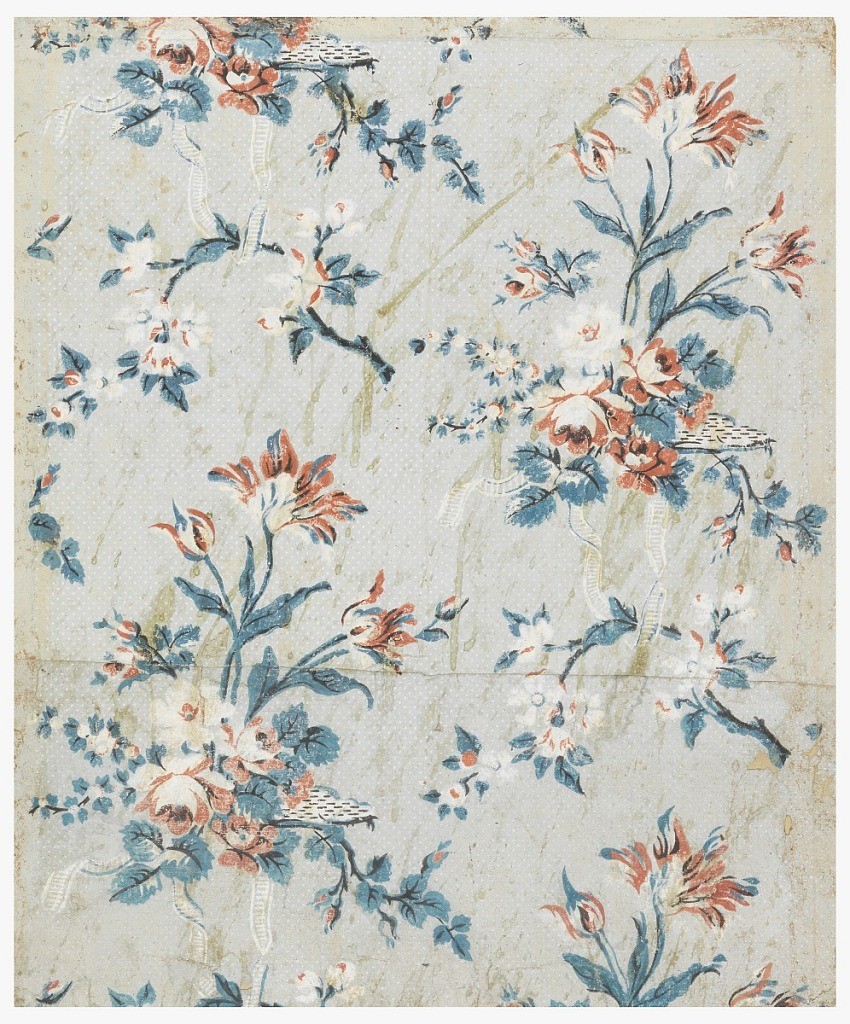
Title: Sidewall
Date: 1785
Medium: Block-printed on joined sheets
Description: Vertical rectangle. Drop-repeat of tulips and roses, tied with ribbon, alternating with horizontally-placed spray of apple blossoms. Field stippled with diagonal rows of white dots.